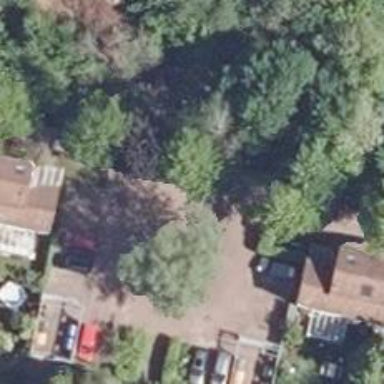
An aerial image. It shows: Living street with driveway servicing it.